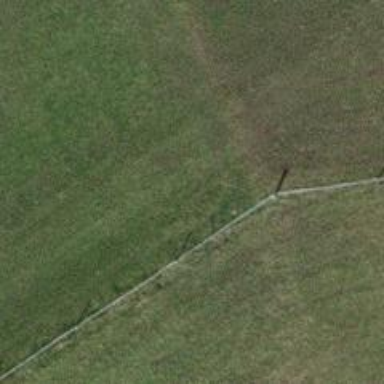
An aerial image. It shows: Fence.